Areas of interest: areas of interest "Scenic Spot"
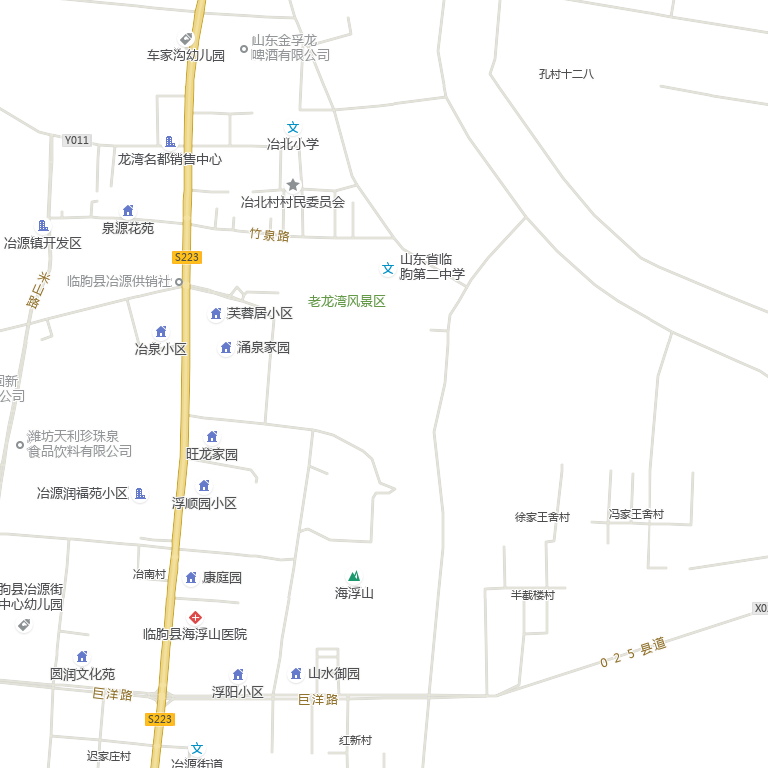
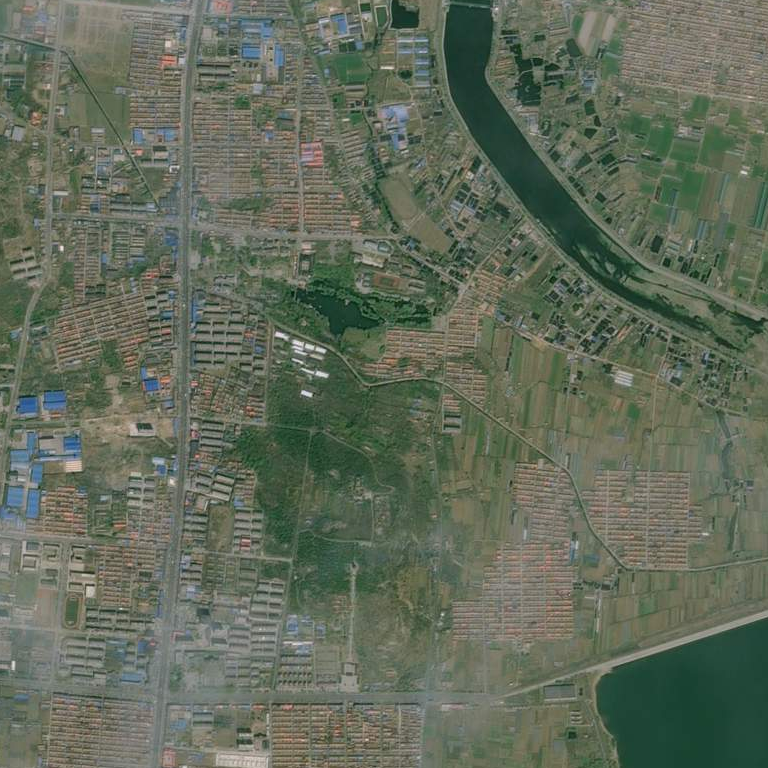